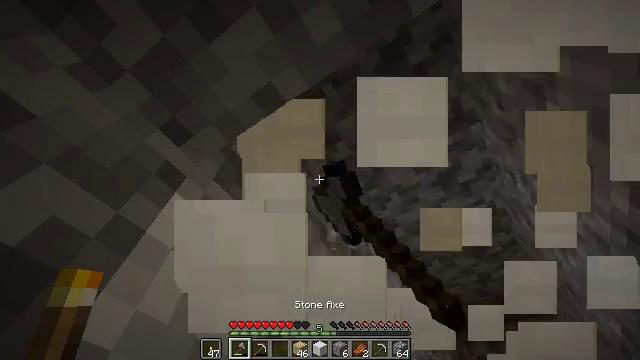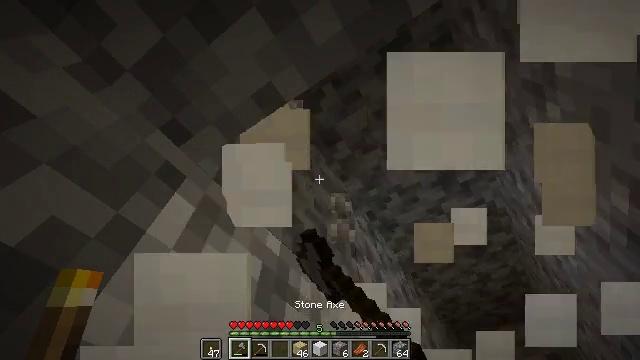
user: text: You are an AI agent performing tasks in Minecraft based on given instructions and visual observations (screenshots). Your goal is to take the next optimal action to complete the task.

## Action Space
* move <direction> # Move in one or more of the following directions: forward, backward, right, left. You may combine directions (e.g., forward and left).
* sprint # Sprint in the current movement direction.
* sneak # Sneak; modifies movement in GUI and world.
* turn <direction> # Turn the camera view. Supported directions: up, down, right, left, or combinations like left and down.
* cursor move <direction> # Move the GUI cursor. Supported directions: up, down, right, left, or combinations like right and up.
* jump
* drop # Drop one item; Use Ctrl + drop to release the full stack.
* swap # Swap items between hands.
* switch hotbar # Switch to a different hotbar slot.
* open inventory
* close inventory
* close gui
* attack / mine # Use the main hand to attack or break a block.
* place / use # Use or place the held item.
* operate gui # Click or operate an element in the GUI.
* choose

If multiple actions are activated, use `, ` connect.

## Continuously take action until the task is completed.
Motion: motion action
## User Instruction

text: Attack the birch trapdoor to gather it.
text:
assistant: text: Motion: attack / mine
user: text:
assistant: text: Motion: attack / mine